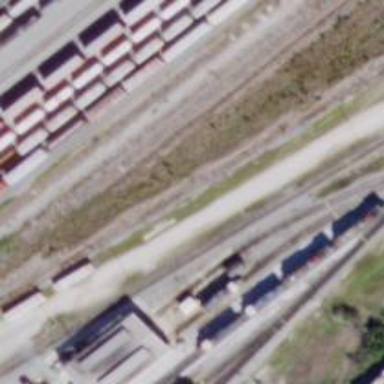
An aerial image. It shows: Abandoned railway yard is depicted.